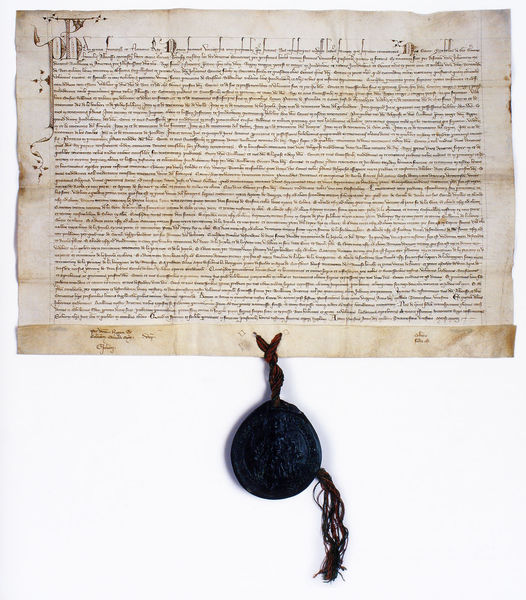
Titel: Philippe V bestätigt eine Vetrfassungsurkunde der Äbtissin von Cusset über einen Tausch mit dem Graf von Forez
Institution: Paris, Archives nationales
Schlagwörter: blau, mann, weiß, ocker, braun, hell, schwarz, rot, ornament, band, falten, schnur, schrift, papier, klein, vergilbt, faden, unterschrift, initiale, stempel, ritter, rolle, pergament, wachs, brief, schreiben, schriftrolle, zeilen, schriftstück, siegel, urkunde, bänder, bulle, verdreht, garn, handschrift, latein, faltung, initial, brie, ablass, tierhaut, ph, rechtsaltertum